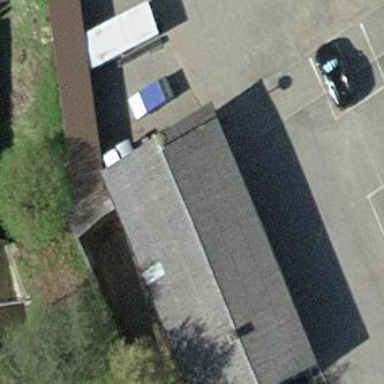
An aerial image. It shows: Warehouse.